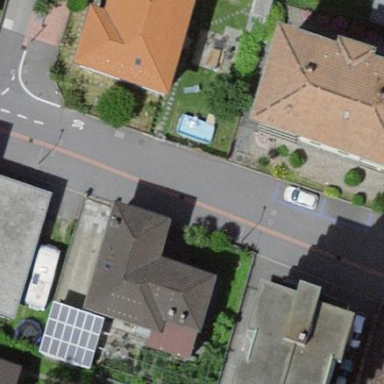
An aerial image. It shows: Parking area with asphalt surface.